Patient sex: M
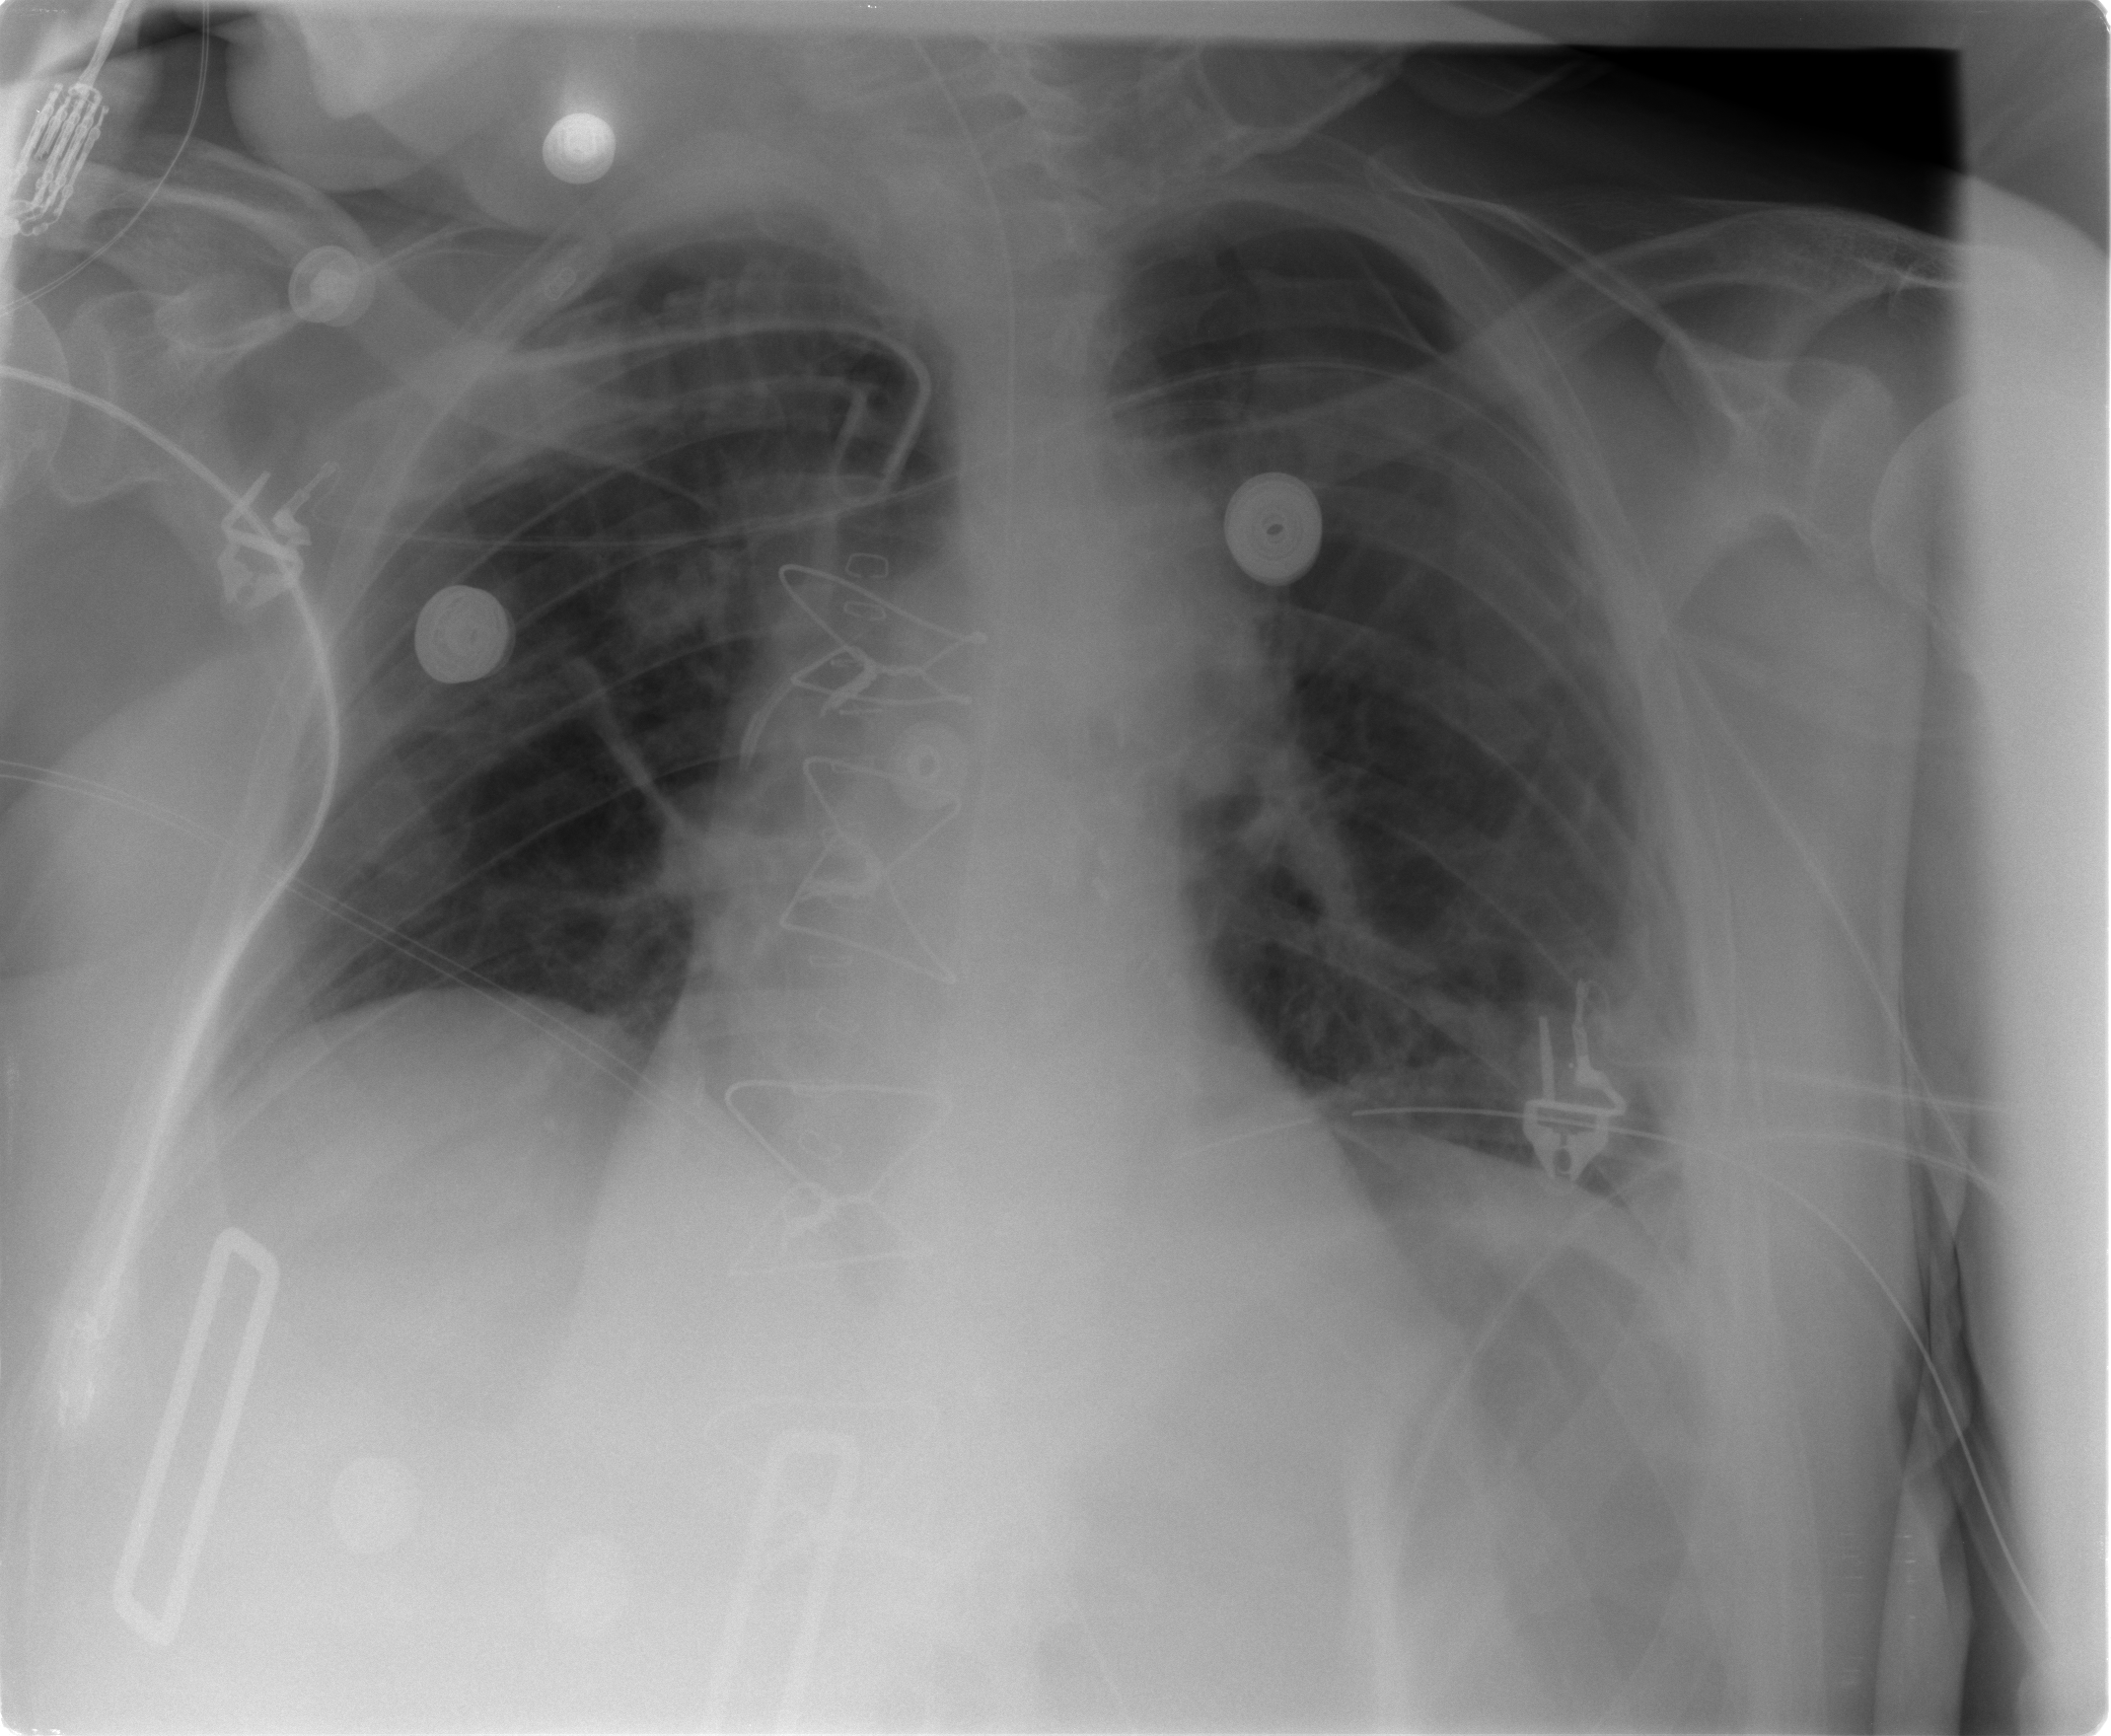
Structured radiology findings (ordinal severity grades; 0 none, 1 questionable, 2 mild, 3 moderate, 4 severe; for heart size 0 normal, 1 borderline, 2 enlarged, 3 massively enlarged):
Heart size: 0
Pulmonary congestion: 0
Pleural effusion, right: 0
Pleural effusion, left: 2
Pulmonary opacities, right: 1
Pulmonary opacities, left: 0
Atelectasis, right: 2
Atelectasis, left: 2